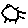
Label: sun